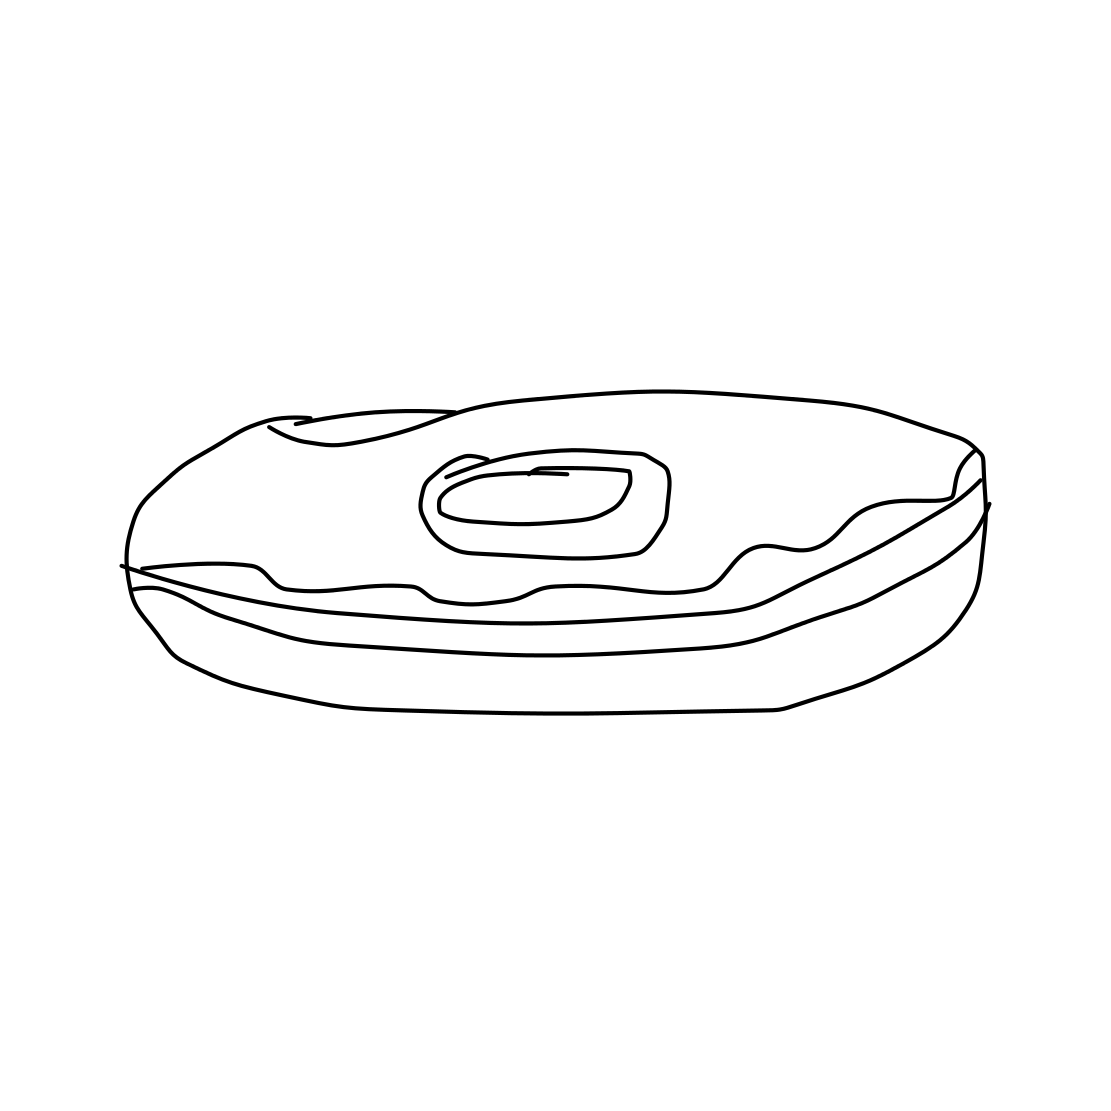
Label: donut